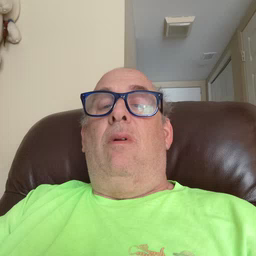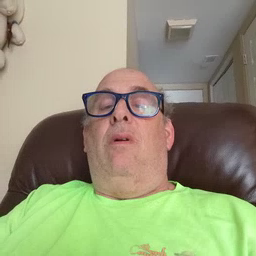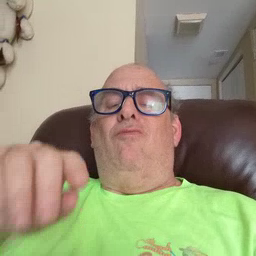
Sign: puzzle